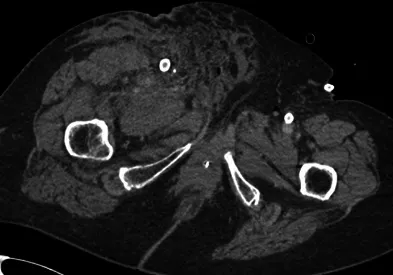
An axial CT showing extensive inguinal blood at the level of the right superficial femoral artery.
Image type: radiology (ct)